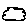
Label: cloud